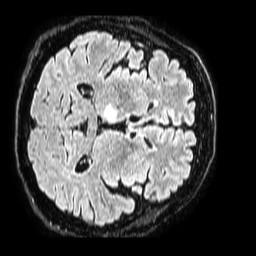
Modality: FLAIR
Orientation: axial
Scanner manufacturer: philips
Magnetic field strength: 1.5 T
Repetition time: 4.8 s
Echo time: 0.3 s